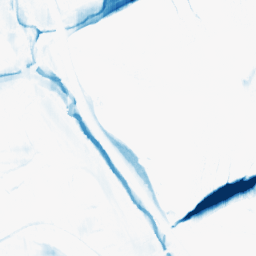
Category: morphological
Decomposition family: morphological_ellipse
Decomposition parameters: operation: closing
width: 30
height: 5
Upsampling method: quadratic
Upsampling parameters: scale: 8
Upsampling scale: 8